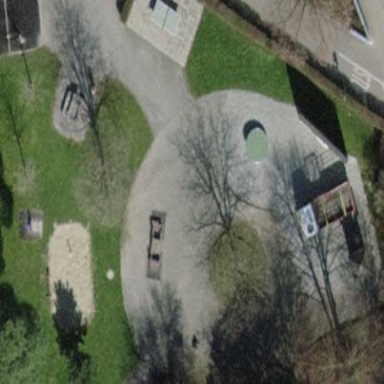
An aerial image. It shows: Playground area for leisure land.